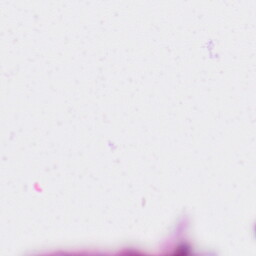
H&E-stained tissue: Skin